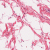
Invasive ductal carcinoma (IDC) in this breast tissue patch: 0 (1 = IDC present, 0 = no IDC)